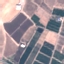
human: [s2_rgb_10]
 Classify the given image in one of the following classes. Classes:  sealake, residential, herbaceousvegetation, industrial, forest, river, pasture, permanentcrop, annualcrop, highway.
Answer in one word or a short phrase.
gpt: PermanentCrop